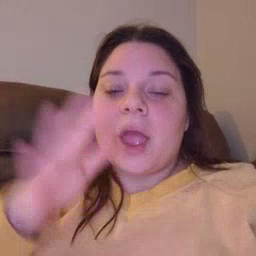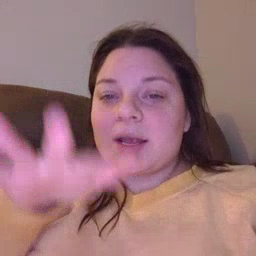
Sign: alligator